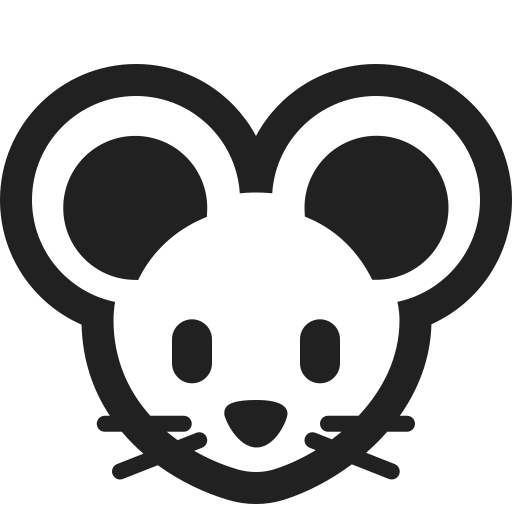
mouse face high contrast